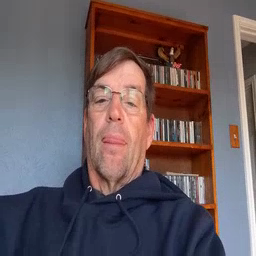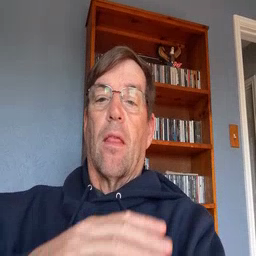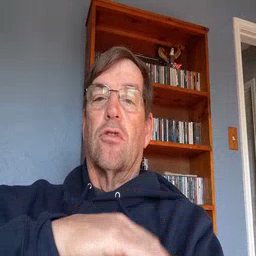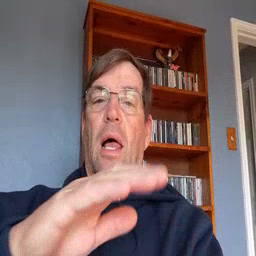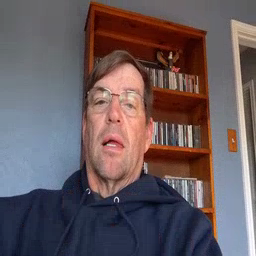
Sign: child